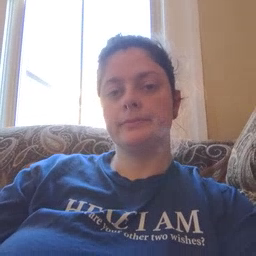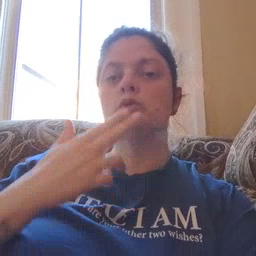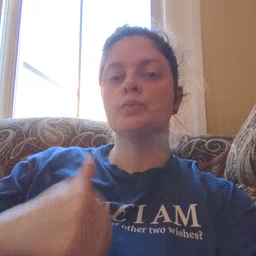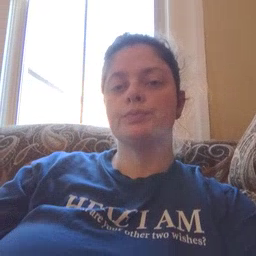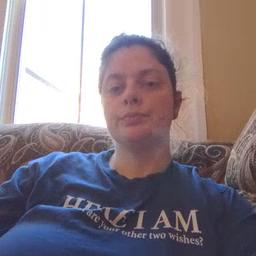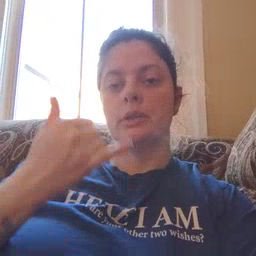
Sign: cute